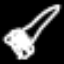
Label: fork